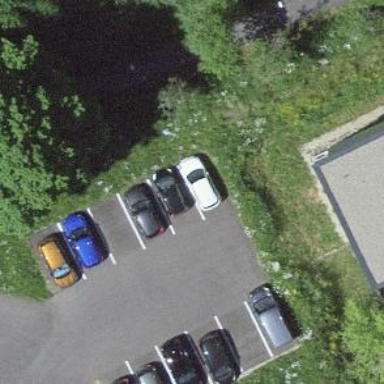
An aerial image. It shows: Parking area.